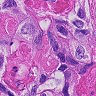
Metastatic tissue present: yes